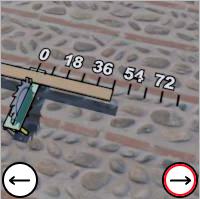
Task: length
Answer: 45
First scale value: 18.0